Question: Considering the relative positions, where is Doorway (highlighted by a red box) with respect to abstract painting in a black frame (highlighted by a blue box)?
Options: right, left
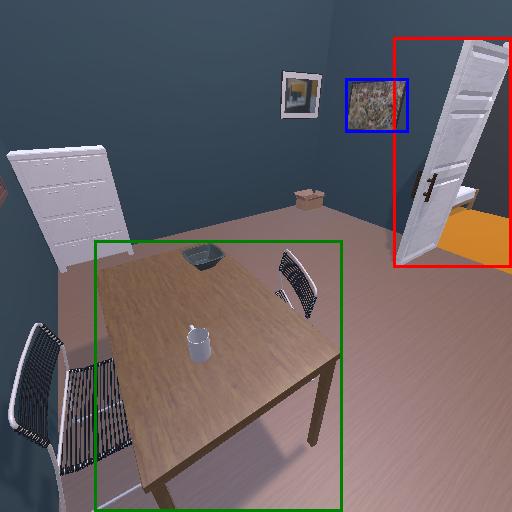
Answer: right